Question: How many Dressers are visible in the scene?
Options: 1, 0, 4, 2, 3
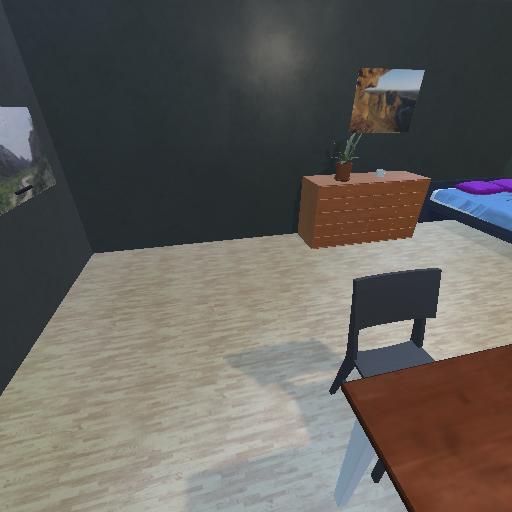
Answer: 1